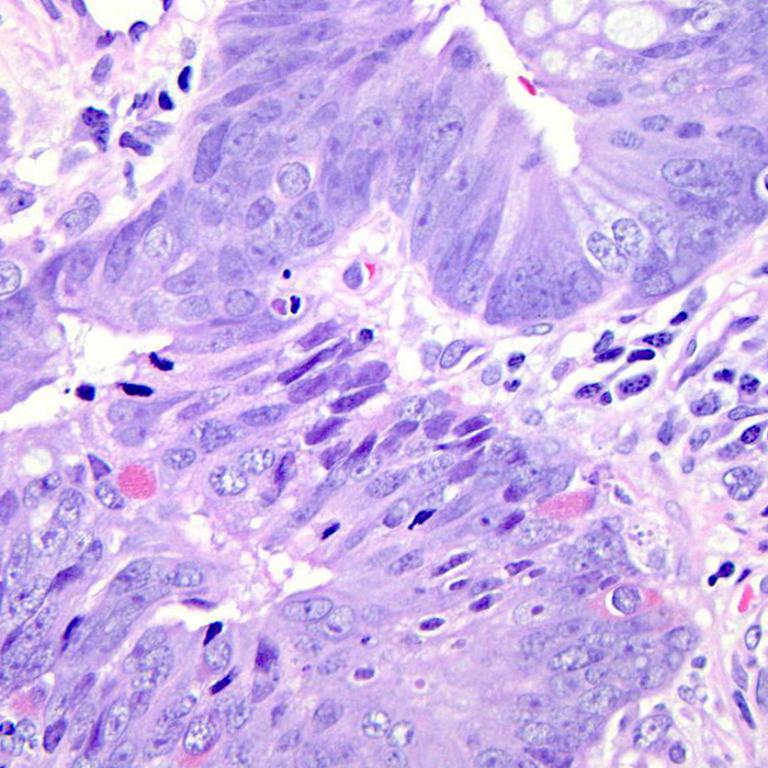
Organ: colon
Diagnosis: adenocarcinomas